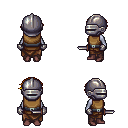
a pixel art fantasy rpg character, female body template, dark elf, purple skin, leather chest armor, robe skirt, blonde short bangs hairstyle, metal helm, metal gloves, maroon shoes, dagger, four views (front, back, left, right), 2x2 character sprite sheet, small pixel art, hard edges, no anti-aliasing